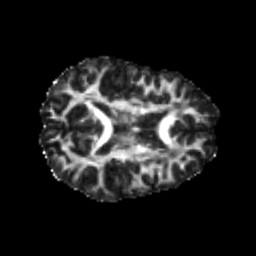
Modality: FA
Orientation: axial
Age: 22
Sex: female
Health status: healthy
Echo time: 0.074 s